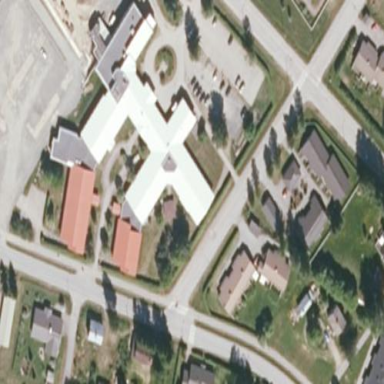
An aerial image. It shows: Hospital building.